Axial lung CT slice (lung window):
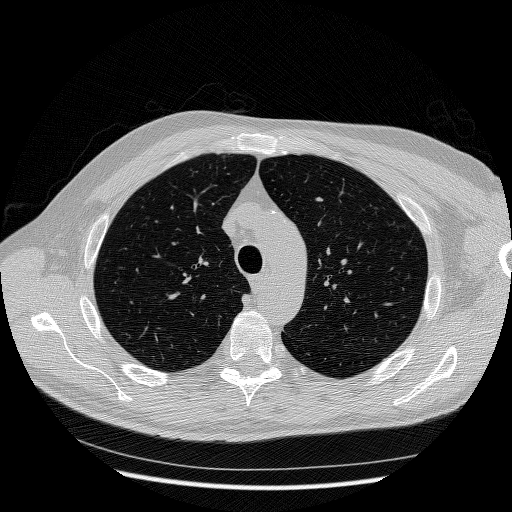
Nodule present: no